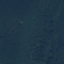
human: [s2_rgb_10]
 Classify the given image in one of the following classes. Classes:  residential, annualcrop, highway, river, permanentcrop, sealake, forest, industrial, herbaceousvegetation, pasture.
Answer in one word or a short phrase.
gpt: Forest